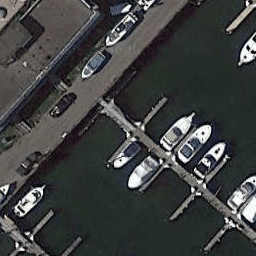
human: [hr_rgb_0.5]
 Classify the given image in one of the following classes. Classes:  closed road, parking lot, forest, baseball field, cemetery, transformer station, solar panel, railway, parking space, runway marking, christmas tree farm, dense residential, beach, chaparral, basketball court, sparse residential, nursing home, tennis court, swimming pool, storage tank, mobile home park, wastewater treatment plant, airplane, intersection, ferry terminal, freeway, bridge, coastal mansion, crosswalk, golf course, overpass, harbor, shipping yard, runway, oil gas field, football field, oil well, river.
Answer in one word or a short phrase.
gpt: harbor